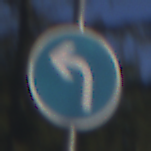
Verkehrszeichen: VorgeschriebeneFahrtrichtungLinks
Umgebung: Outdoor, Nature
Tageszeit: MorningAfternoon
Wetter: Clear
Licht: Natural
Jahreszeit: Winter
Kontrast: HighContrast